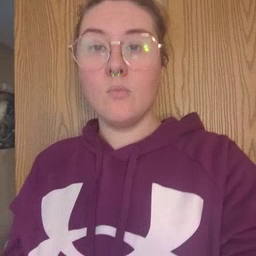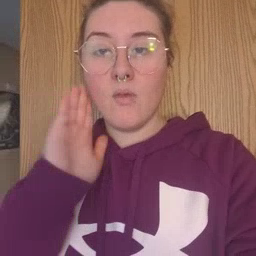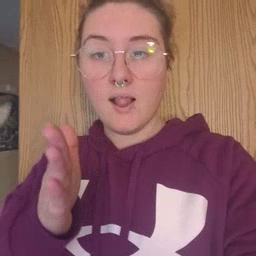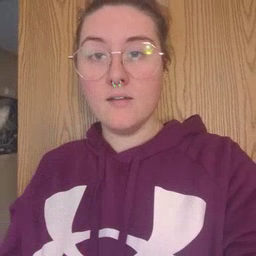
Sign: will